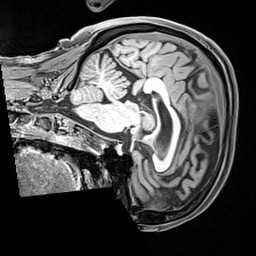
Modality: T1w
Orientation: sagittal
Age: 55
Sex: female
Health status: healthy
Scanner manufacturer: siemens
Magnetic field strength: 3 T
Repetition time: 2.4 s
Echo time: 0.00217 s